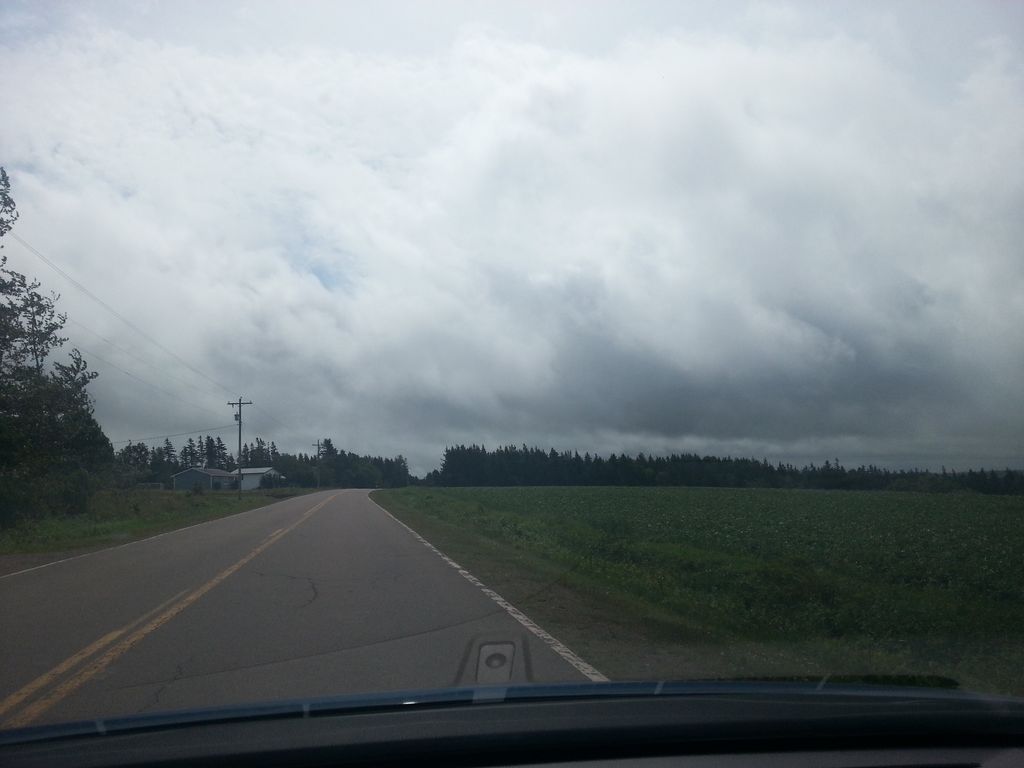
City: charlottetown